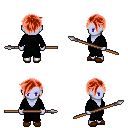
a pixel art fantasy rpg character, female body template, dark elf, purple skin, gray robe, red pants, red pixie cut hairstyle, brown slippers, spear, four views (front, back, left, right), 2x2 character sprite sheet, small pixel art, hard edges, no anti-aliasing